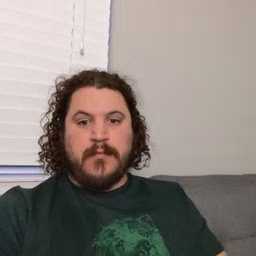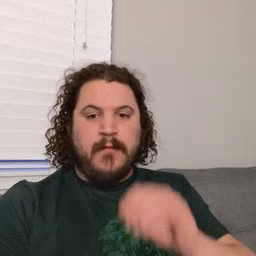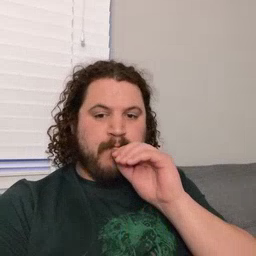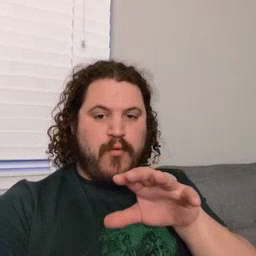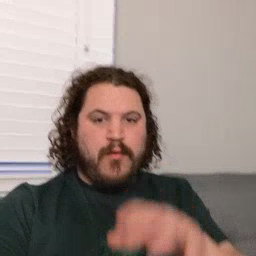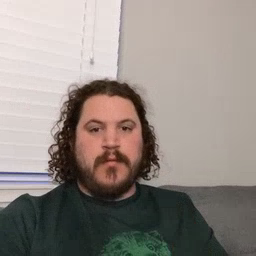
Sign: blow